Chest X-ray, AP view. Patient: 42 years old, sex F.
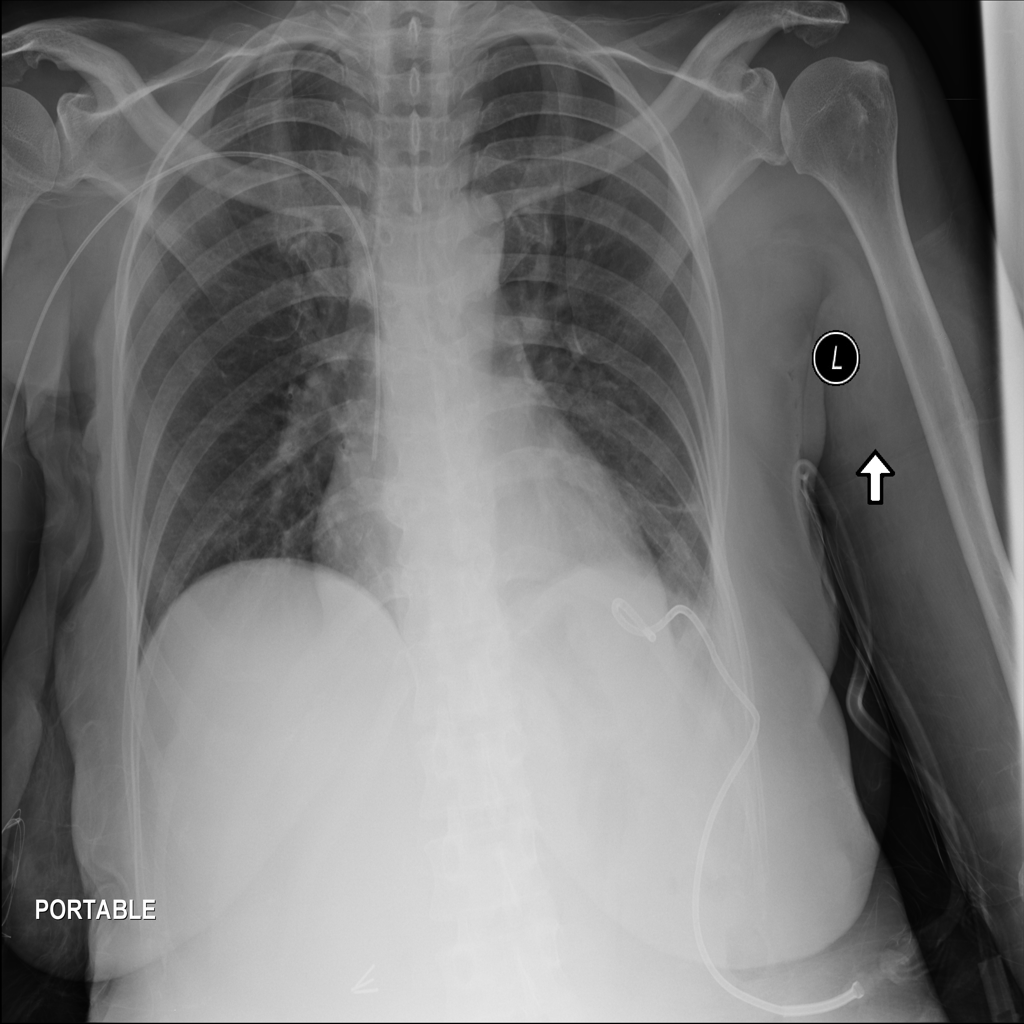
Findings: No Finding